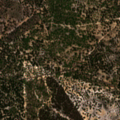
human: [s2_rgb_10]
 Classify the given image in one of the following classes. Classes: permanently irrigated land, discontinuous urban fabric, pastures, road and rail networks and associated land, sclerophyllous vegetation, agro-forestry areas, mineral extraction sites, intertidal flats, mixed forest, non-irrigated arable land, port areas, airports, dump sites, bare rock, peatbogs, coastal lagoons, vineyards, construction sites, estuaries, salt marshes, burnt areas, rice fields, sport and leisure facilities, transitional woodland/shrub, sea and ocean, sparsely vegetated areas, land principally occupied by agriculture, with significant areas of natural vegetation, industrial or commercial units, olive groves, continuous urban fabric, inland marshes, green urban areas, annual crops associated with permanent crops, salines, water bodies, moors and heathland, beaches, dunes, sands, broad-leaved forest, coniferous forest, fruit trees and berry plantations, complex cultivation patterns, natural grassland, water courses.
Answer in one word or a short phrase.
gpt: continuous urban fabric